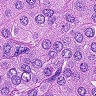
Metastatic tissue present: yes